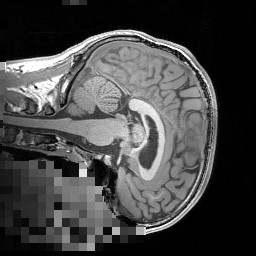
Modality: T1w
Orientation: sagittal
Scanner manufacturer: siemens
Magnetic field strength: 3 T
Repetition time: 1.5 s
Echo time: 0.00291 s